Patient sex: F
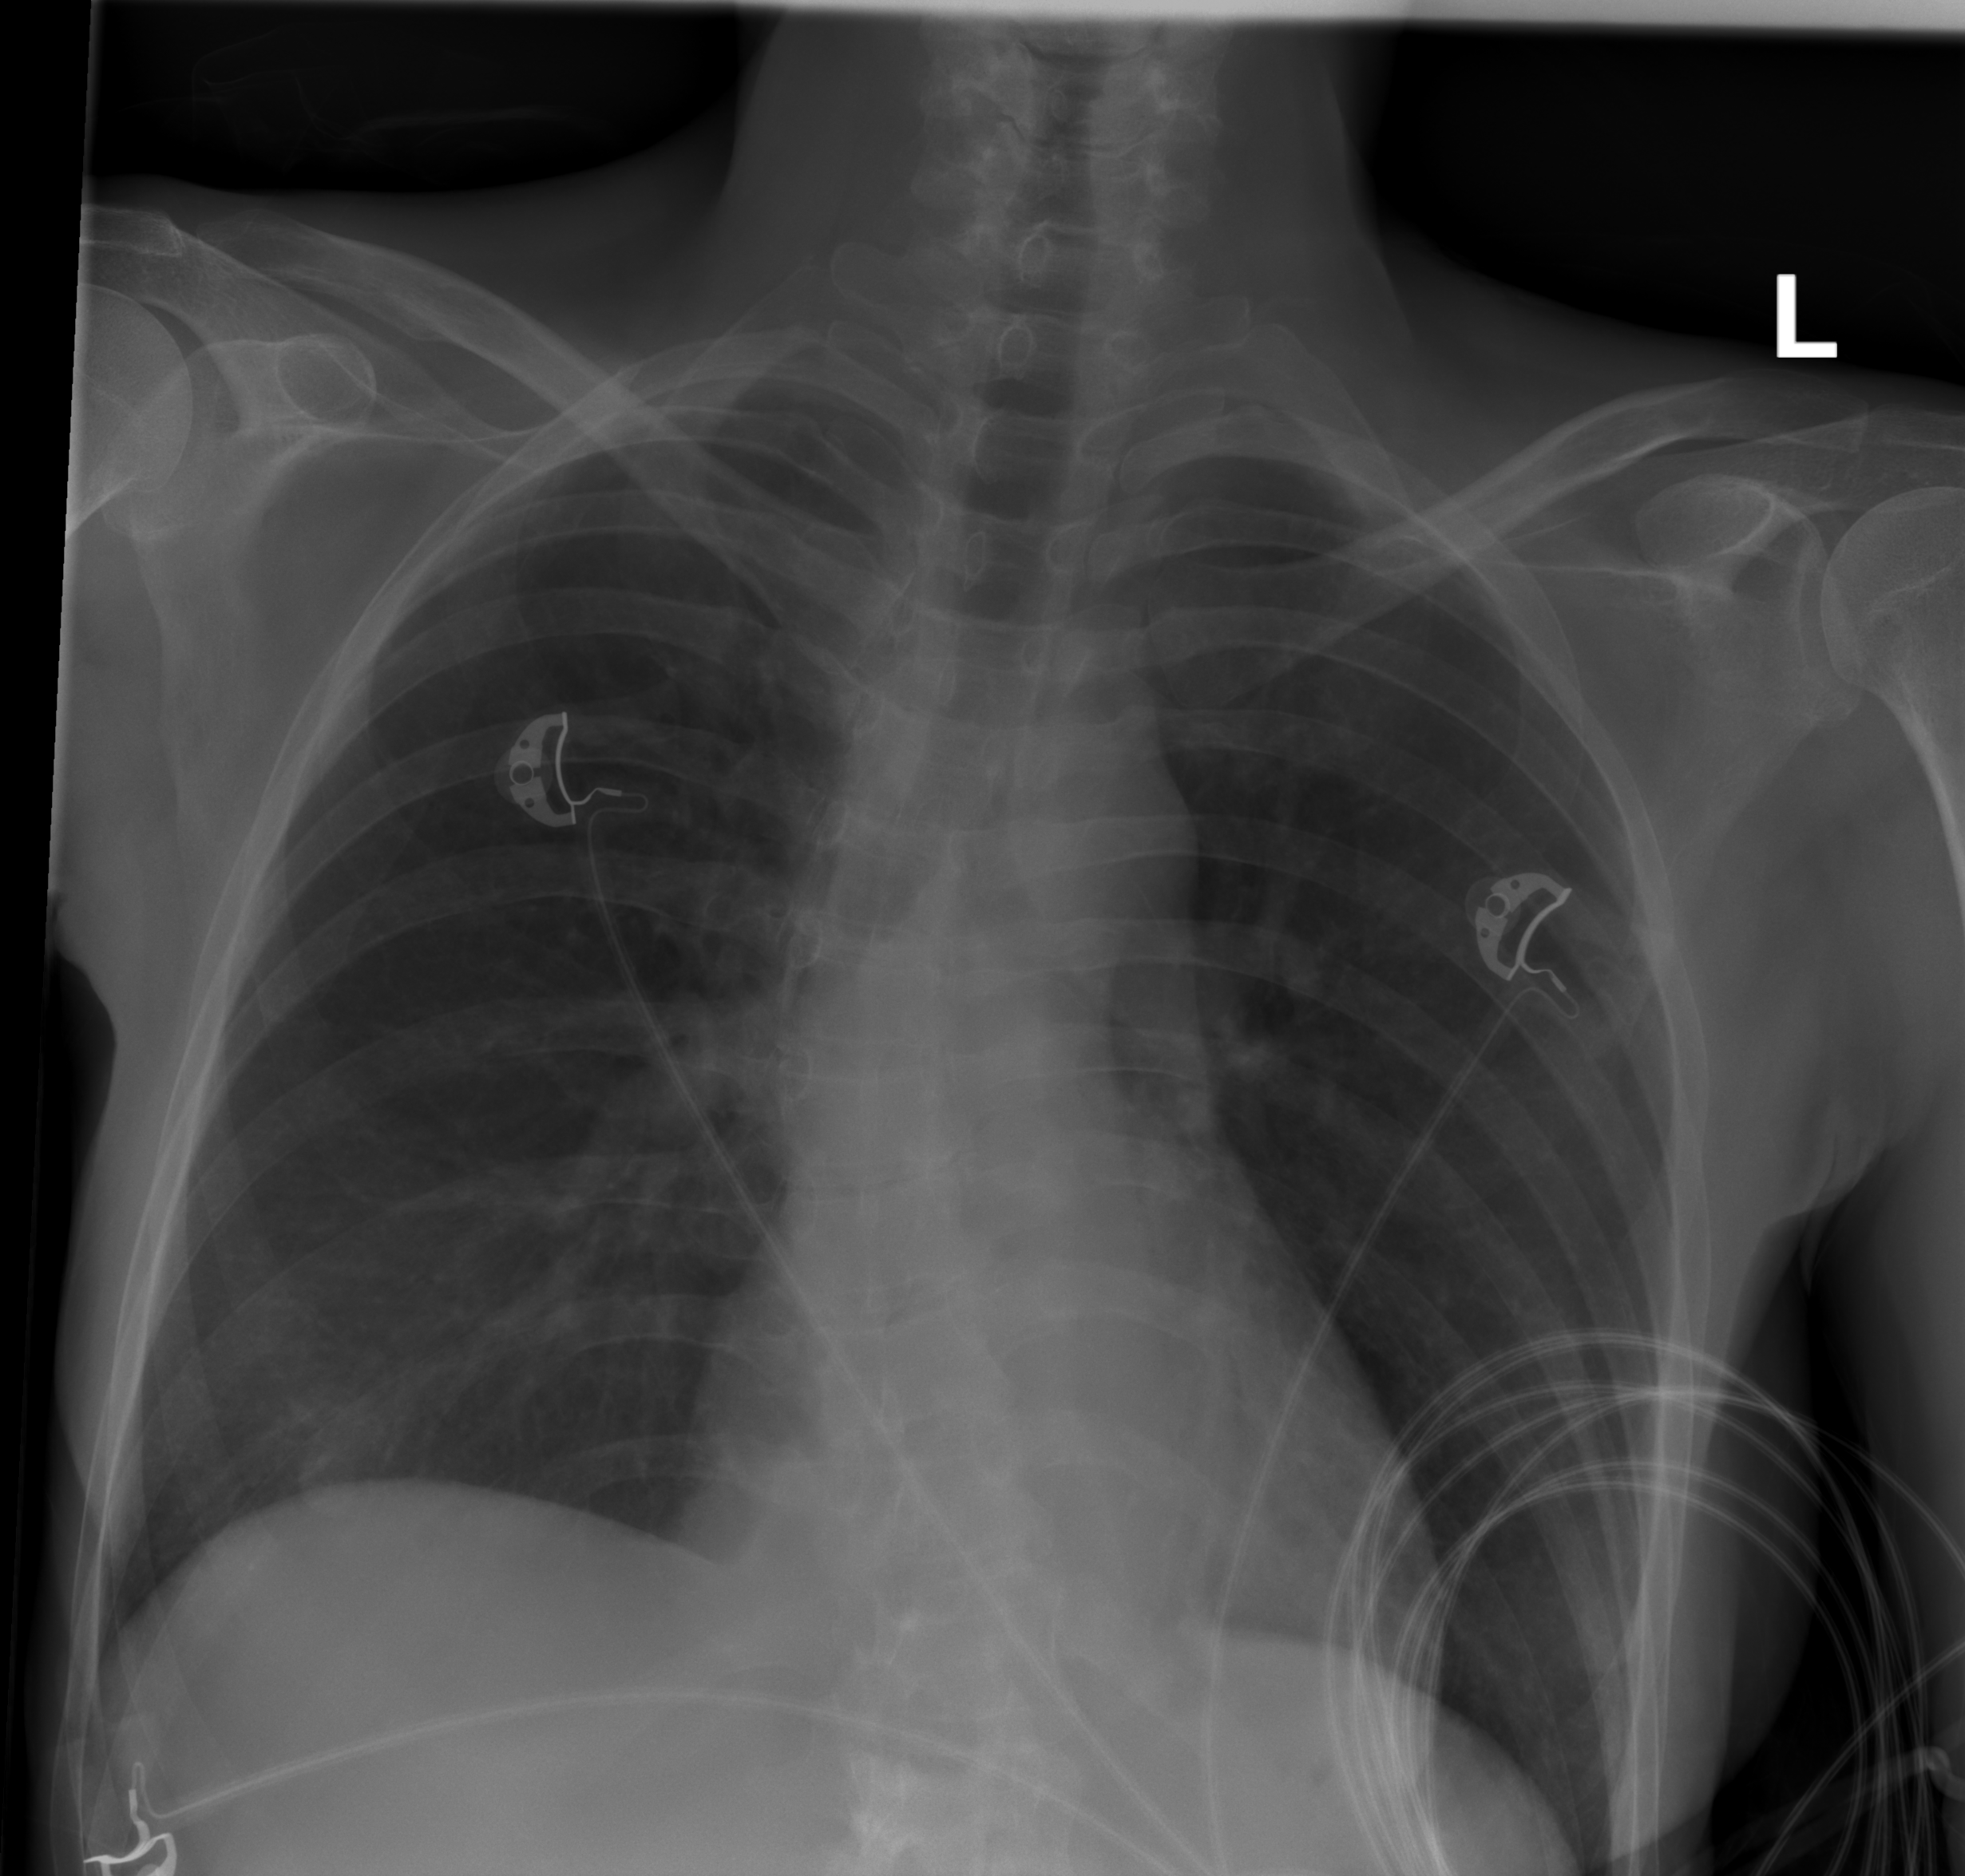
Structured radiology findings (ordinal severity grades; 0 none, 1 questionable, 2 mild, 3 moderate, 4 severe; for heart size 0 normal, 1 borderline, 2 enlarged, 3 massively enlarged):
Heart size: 0
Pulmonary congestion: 0
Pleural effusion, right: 0
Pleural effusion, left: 0
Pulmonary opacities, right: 1
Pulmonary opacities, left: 0
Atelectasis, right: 0
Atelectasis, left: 0